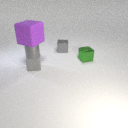
small gray metal cylinder above small gray rubber cube